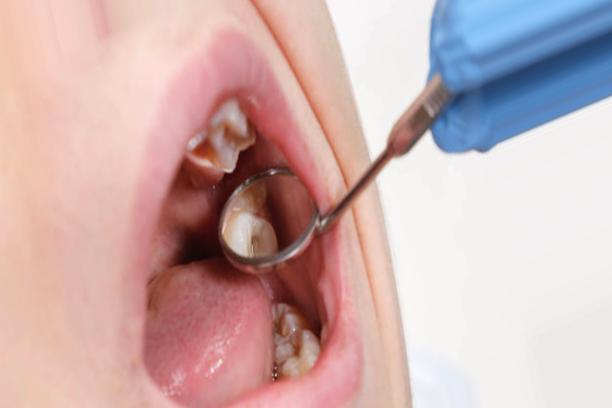
Condition: Caries